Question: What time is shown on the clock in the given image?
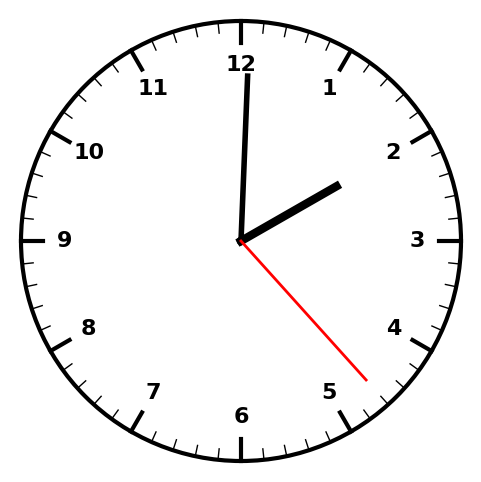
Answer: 02:00:23